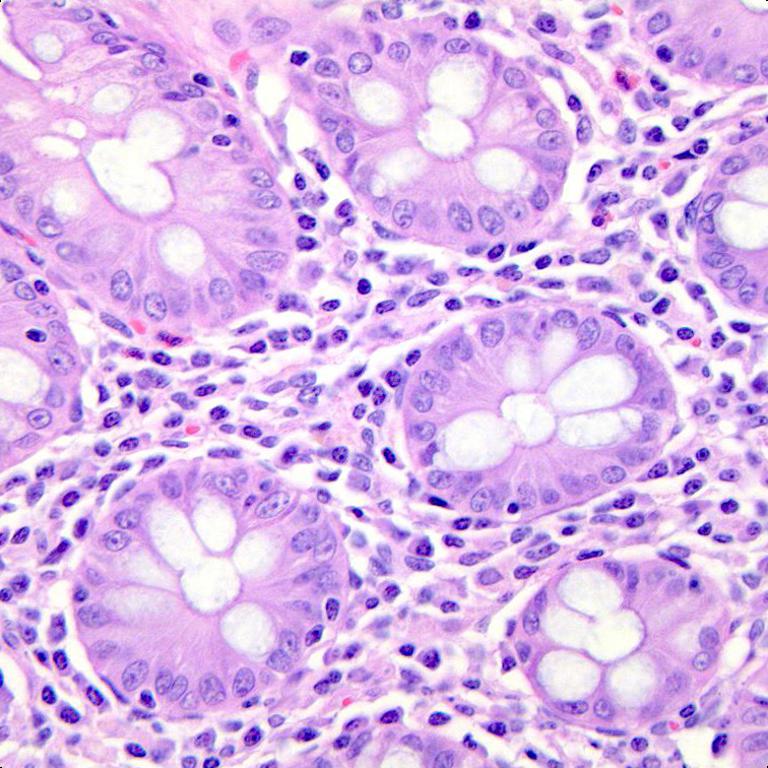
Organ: colon
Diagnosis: benign